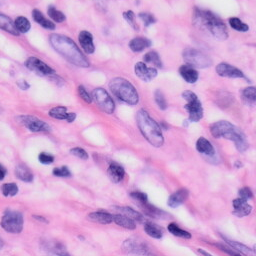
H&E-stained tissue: Skin